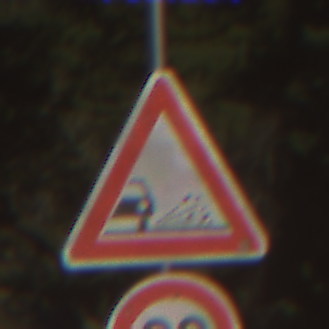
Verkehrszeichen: SplittSchotter
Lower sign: Geschwindigkeit80
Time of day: MorningAfternoon
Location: Outdoor (Nature)
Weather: Clear
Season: Winter
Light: Natural